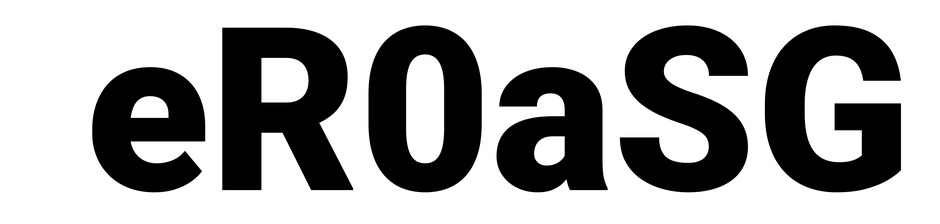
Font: Roboto_Black